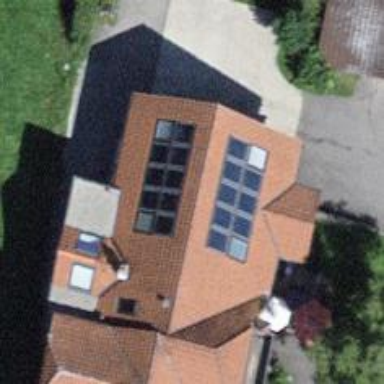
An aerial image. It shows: Solar photovoltaic panel generator.